What modifications can be observed between these two pictures?
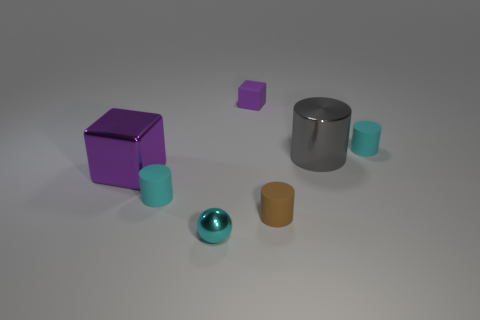
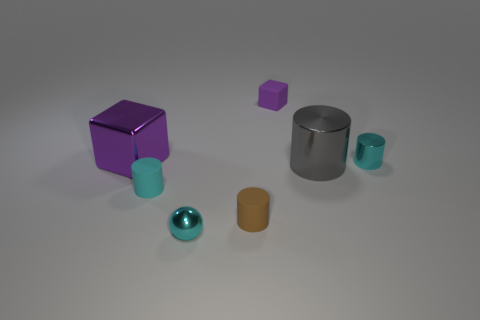
the small cyan rubber cylinder behind the large metal cube turned shiny
the small cyan matte cylinder that is on the right side of the brown thing became shiny
the small cyan matte cylinder that is on the right side of the rubber block changed to shiny